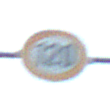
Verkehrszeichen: Geschwindigkeit120
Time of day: SunriseSunset
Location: Outdoor (RoadRail)
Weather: PartlyCloudy
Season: NotSpecified
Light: Natural